Fundus camera: canon
Shooting center: optic_disc
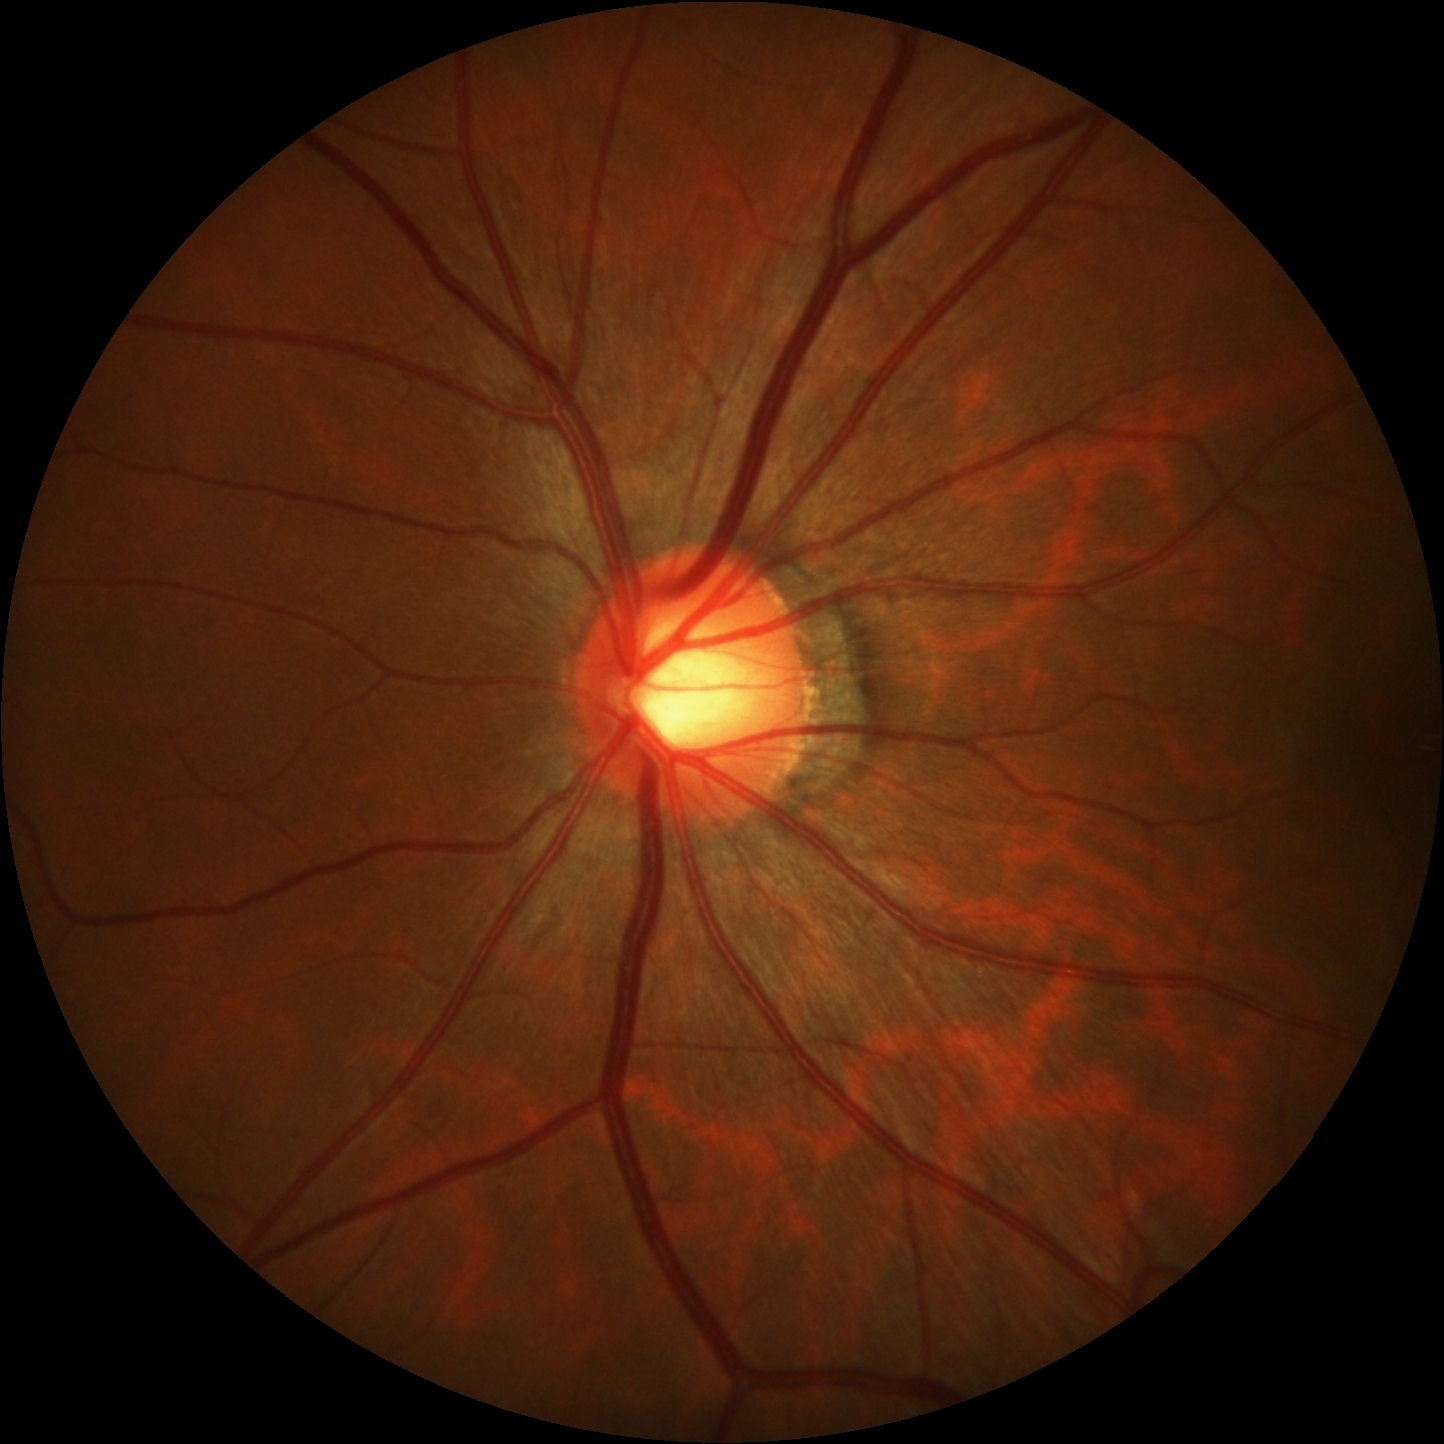
Pathologic myopia: no
Patchy retinal atrophy: present
Retinal detachment: absent